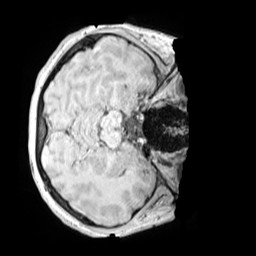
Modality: MP2RAGE
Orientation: axial
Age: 12
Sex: female
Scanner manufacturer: siemens
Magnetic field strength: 3 T
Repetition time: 4 s
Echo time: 0.00303 s